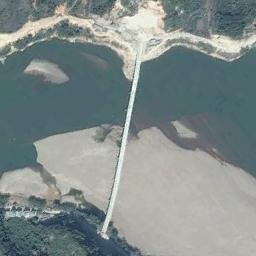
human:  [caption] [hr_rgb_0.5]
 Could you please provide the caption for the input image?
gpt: There is a bridge over the water and land next to many trees .

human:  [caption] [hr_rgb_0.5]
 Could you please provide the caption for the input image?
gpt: A slender and straight bridge connects the land on both sides of the blue-blue river  There are several sandbanks in the middle of the river  There are large forests on the land .

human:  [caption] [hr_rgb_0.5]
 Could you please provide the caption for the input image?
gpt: A bridge connects the residential areas on both sides of the strait .

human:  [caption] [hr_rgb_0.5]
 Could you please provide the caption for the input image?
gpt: A bridge is built on a blue river and the river has a point bar .

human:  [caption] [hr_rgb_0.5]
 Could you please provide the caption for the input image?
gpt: Many trees are around the bridge .